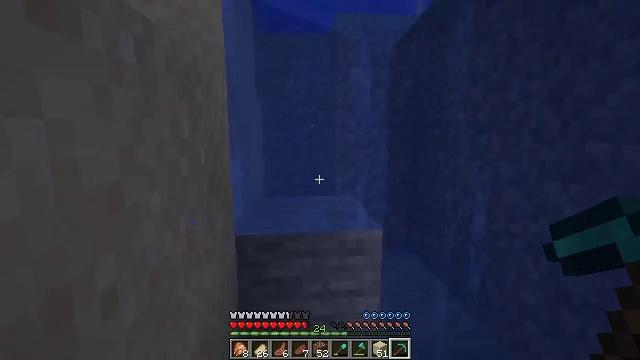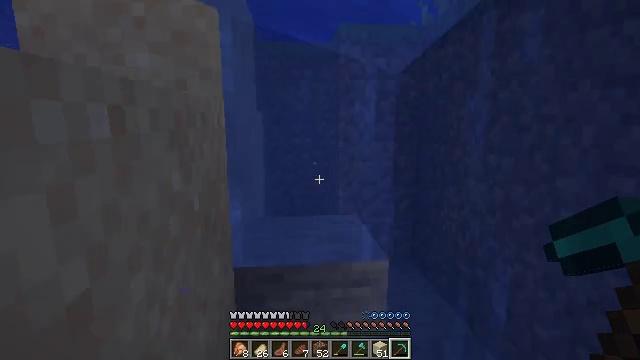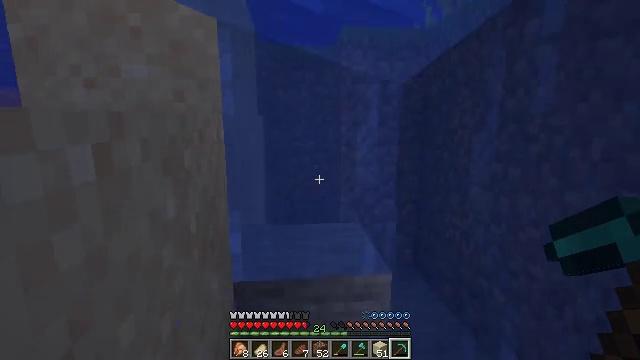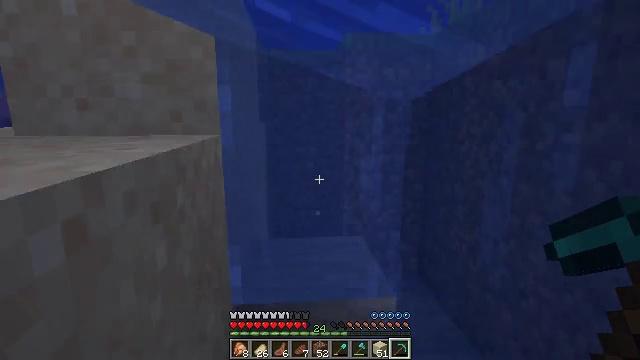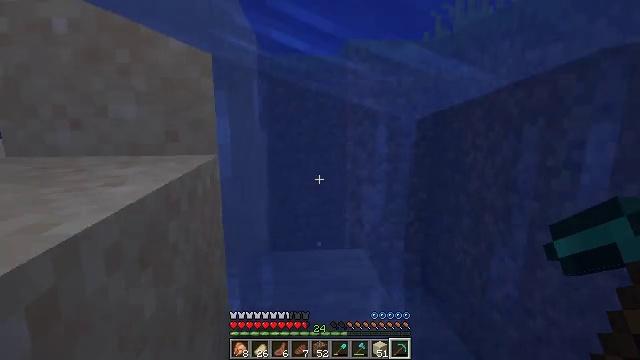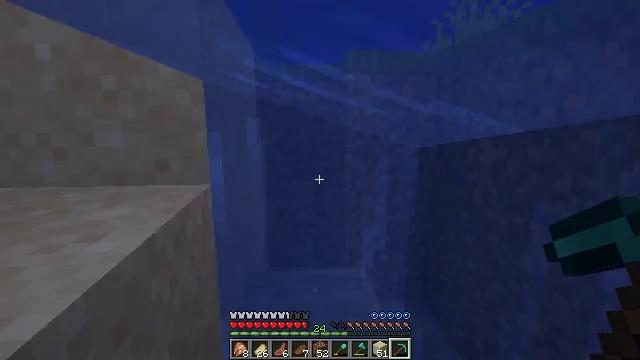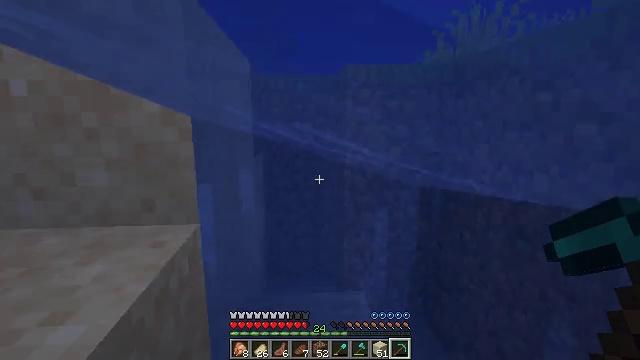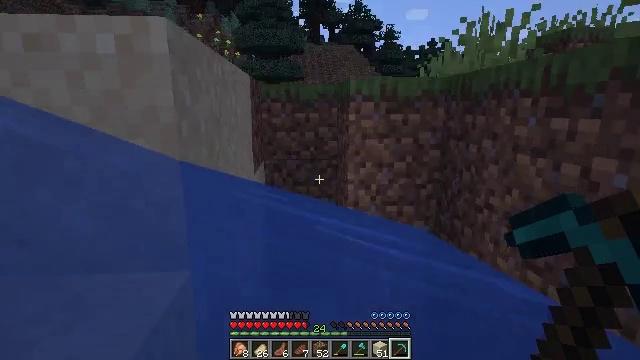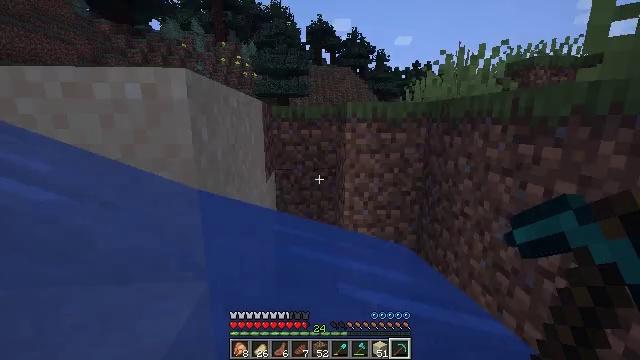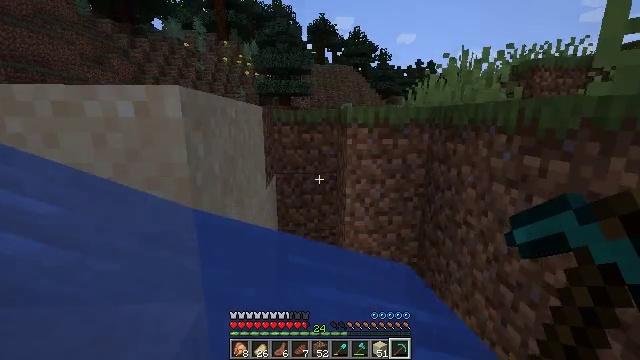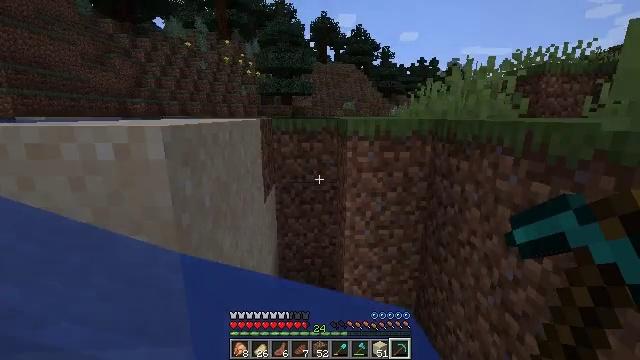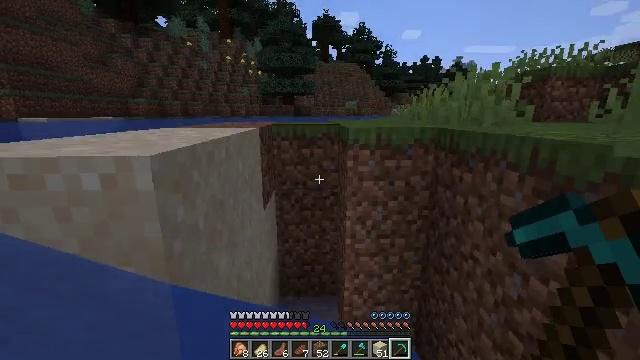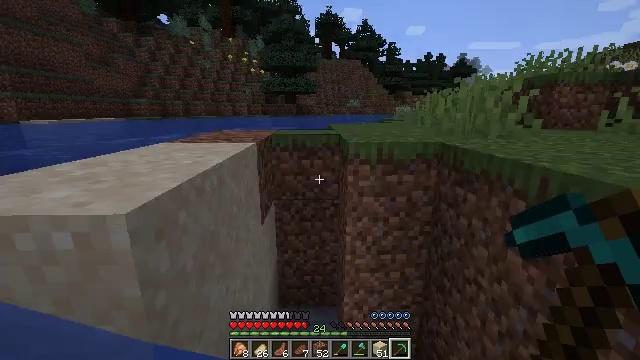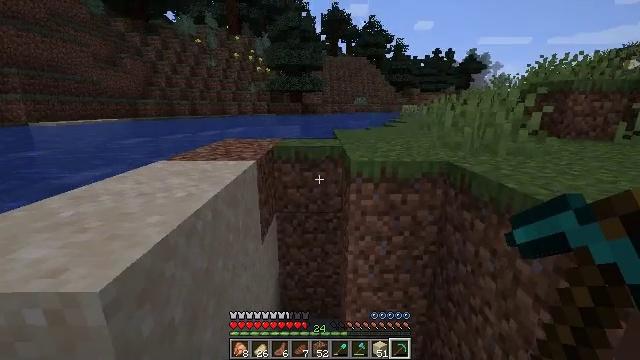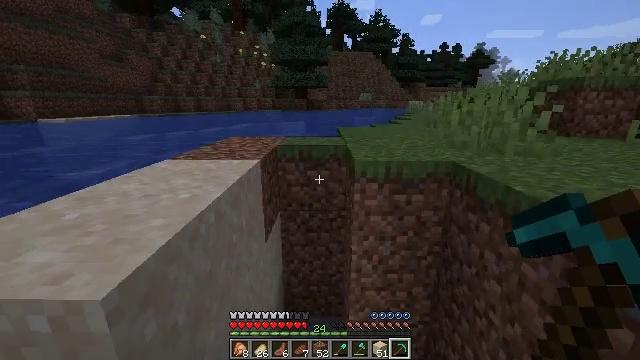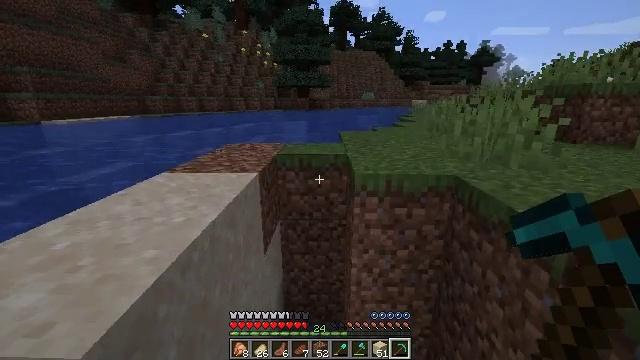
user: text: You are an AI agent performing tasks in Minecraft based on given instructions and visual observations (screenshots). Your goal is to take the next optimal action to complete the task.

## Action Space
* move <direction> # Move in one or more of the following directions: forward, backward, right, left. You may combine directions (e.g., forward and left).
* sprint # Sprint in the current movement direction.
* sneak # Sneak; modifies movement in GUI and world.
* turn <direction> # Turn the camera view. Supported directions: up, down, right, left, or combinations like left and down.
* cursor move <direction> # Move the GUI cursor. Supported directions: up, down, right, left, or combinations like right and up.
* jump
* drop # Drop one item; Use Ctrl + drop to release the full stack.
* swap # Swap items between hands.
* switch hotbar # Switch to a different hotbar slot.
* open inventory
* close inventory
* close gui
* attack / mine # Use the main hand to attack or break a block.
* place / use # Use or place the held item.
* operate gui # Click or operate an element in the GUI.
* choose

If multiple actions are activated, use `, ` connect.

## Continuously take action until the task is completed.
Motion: motion action
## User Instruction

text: Dig up some sand.
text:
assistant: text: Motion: move forward, jump
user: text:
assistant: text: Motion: move forward, jump
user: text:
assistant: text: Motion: move forward, jump
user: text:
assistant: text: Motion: move forward, jump
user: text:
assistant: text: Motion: move forward, jump
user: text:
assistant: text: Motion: move forward, jump
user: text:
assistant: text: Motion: move forward, jump
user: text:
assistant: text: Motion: move forward, jump
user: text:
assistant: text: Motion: move forward, jump
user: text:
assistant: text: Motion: move forward, jump
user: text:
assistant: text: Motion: move forward, jump
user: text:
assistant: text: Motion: move forward, jump
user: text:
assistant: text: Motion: move forward, turn left, jump
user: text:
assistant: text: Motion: move forward, turn left, jump
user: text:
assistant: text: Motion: move forward, jump
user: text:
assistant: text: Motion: move forward, jump
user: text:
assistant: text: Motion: move forward, turn left and down, jump
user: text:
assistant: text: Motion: move forward, turn left and down, jump
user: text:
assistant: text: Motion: move forward, turn left and down, jump
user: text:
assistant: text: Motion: move forward, turn left and down, jump
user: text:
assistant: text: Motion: move forward, jump
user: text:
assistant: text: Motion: move forward, jump
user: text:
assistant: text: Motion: move forward, turn down, jump
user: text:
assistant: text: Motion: move forward, jump
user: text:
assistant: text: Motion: move forward, jump
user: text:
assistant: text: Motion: move forward, sprint, jump
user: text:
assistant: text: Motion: move forward, sprint, jump
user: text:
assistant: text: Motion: move forward, sprint, turn right and down, jump
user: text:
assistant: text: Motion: move forward, sprint, turn right and down, jump
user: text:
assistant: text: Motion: move forward, sprint, turn right and down, jump